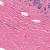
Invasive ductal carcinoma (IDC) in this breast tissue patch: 0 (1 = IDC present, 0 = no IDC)